Question: ## Example: http://www.arkansasmatters.com/beta/news/politics
I have a simple javascript that keeps a fixed header on the website. When scrolling up, the header on a rare occasion will show this red bar which will disappear if you continue scrolling up.

'''
function stickynav() {
var win = $(window),
nav = $('#primary_nav_wrap'),
pos = nav.offset().top,
sticky = function () {
win.scrollTop() > pos ? nav.addClass('sticky') : nav.removeClass('sticky');
};
win.scroll(sticky);
}
'''
Is there a reason that this script would cause the following:
- -
Additional Informaation:
- -
### Update
This issue is replicable if a user quickly scrolls up and down. Calling the JS function over and over again.
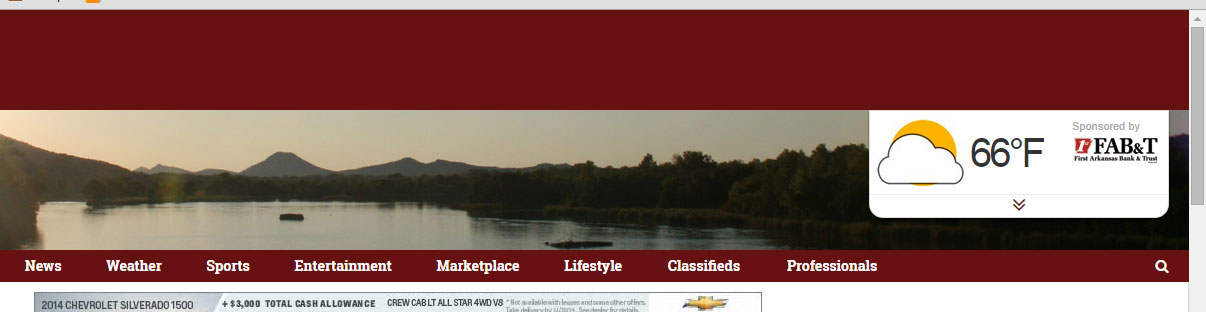
Answer: This solution worked for a somewhat similar problem I was having in Chrome v38+ with a JS/CSS accordion plugin. I believe it only happened when JS initiated a CSS change that occurred quickly enough that Chrome's repaint function fell behind.
Using translateZ(0) will nudge the browser into using GPU acceleration to speed up CSS transforms. Here are a couple articles with more detail:
<URL>
<URL>
<URL>